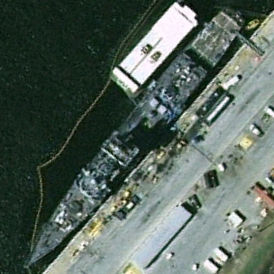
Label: cruiser